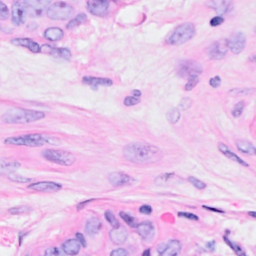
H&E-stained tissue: Breast